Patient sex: M
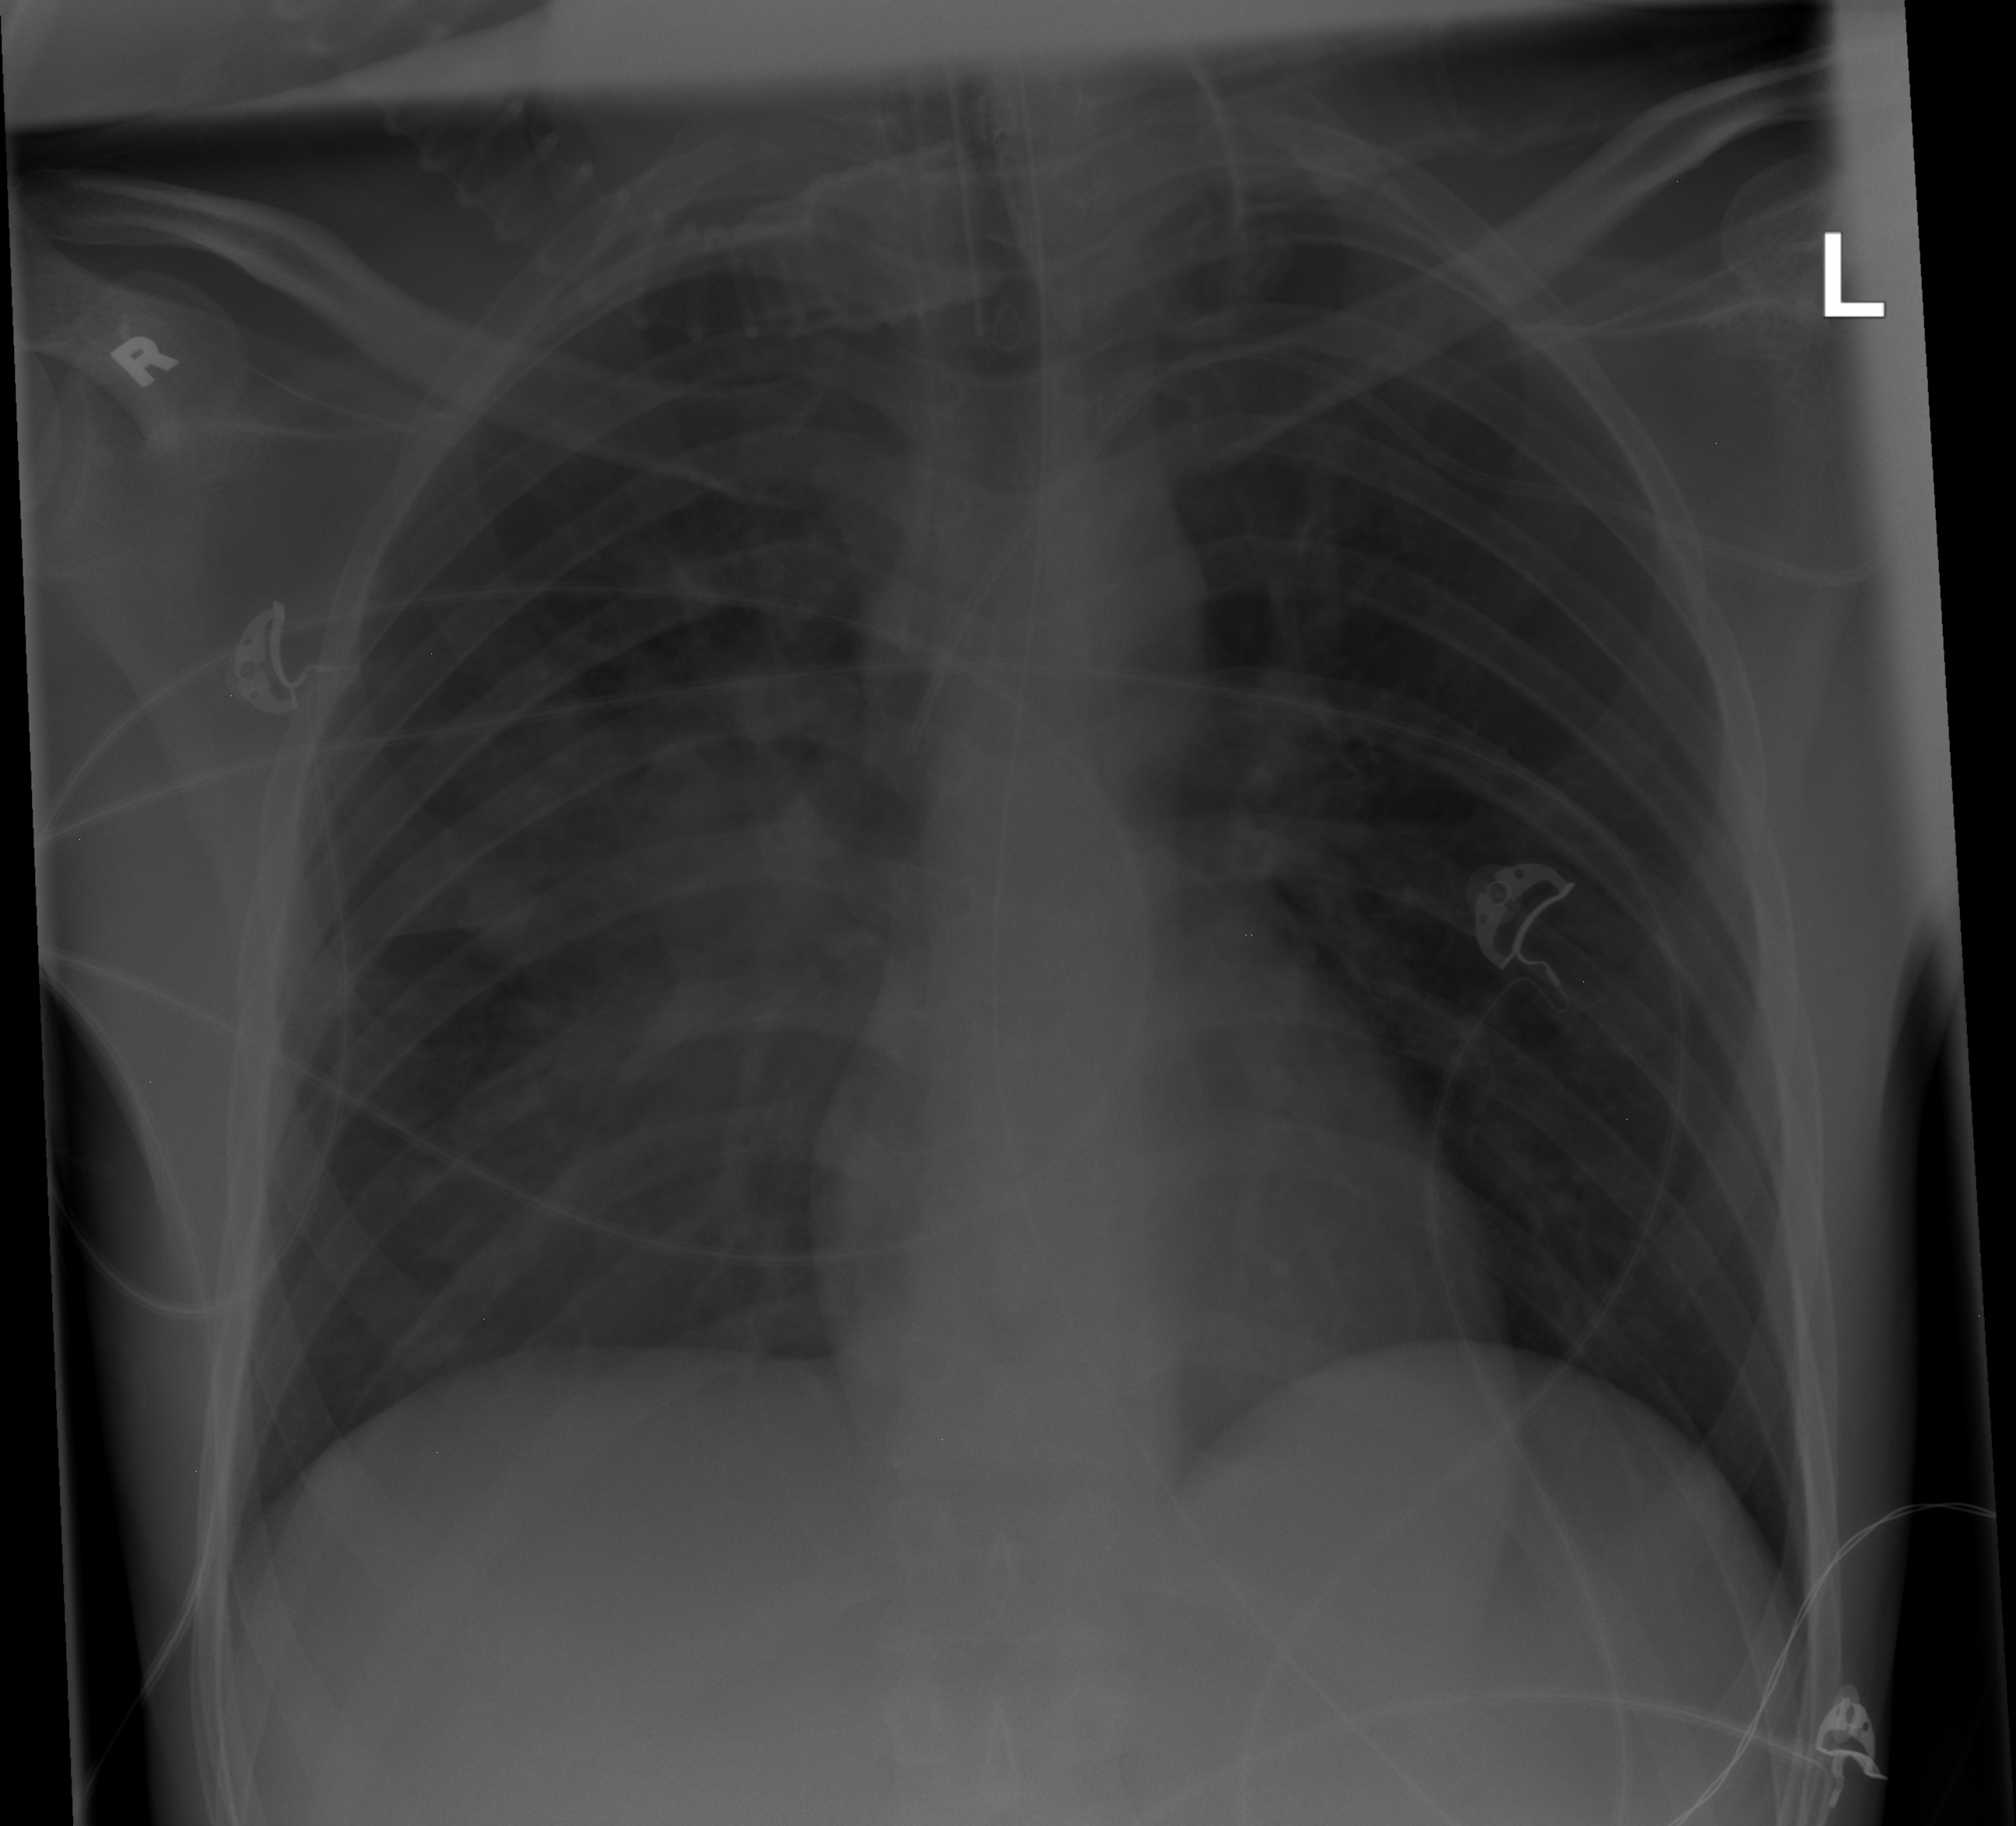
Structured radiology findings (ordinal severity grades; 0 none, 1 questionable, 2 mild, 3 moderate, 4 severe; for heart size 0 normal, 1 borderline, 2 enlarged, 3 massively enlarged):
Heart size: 0
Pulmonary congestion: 0
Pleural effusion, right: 0
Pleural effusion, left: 0
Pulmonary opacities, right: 4
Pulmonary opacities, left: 0
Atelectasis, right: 0
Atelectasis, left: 0